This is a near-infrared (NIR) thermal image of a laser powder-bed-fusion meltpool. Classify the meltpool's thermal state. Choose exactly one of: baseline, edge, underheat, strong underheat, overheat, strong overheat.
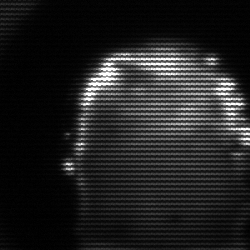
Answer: baseline